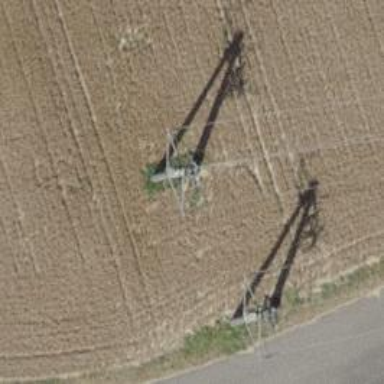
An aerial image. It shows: Three cables of power line.